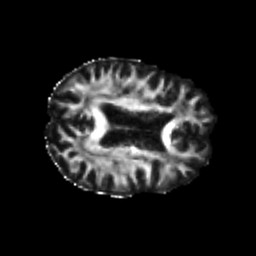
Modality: FA
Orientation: axial
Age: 22
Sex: female
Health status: healthy
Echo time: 0.074 s